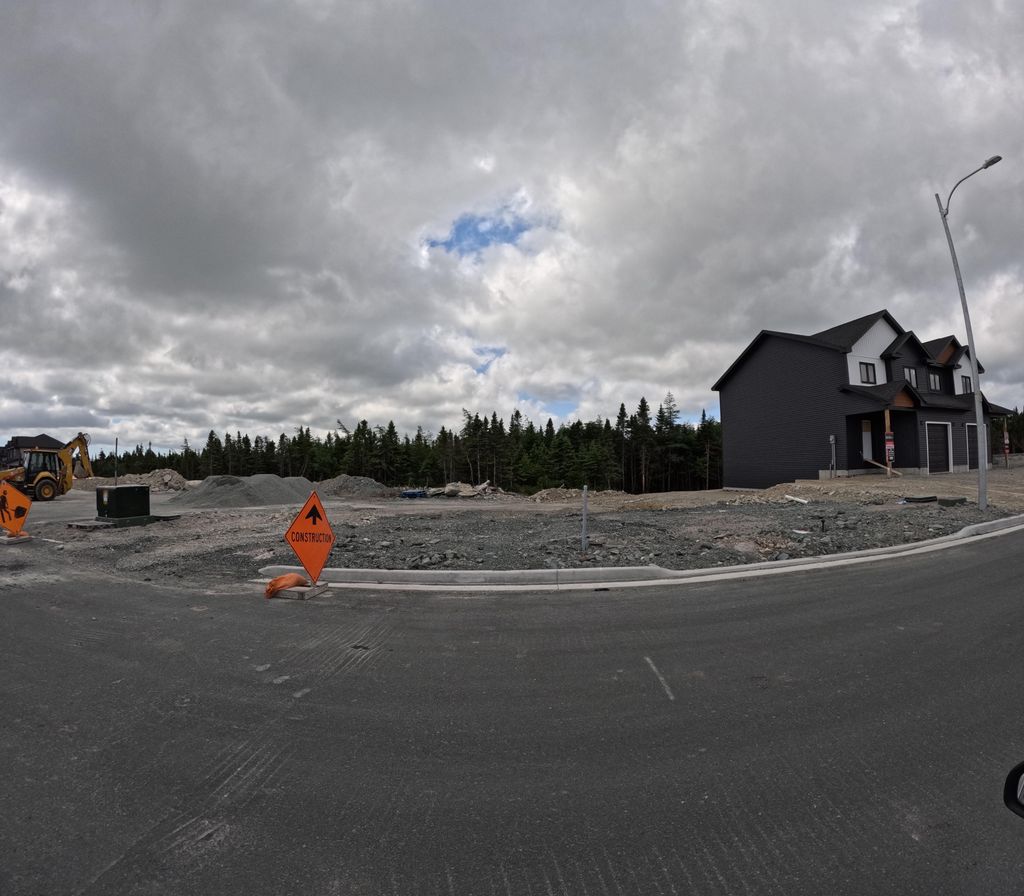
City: st_johns